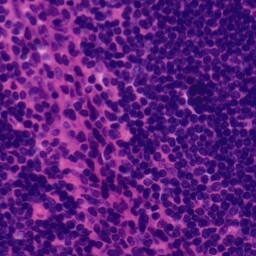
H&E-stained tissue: Tonsil